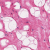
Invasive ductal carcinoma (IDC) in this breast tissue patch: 0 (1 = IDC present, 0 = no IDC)